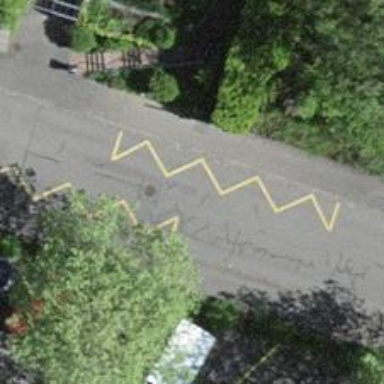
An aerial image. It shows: Bus stop with stop position for public transport.